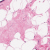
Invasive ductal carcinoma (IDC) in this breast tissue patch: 0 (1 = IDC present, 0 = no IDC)